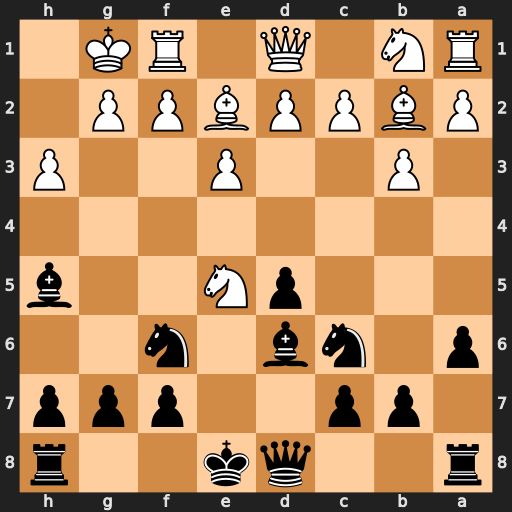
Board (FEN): r2qk2r/1pp2ppp/p1nb1n2/3pN2b/8/1P2P2P/PBPPBPP1/RN1Q1RK1
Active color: b
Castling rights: kq
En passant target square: -
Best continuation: Bxe5 d4 Bxe2 Qxe2 Bd6